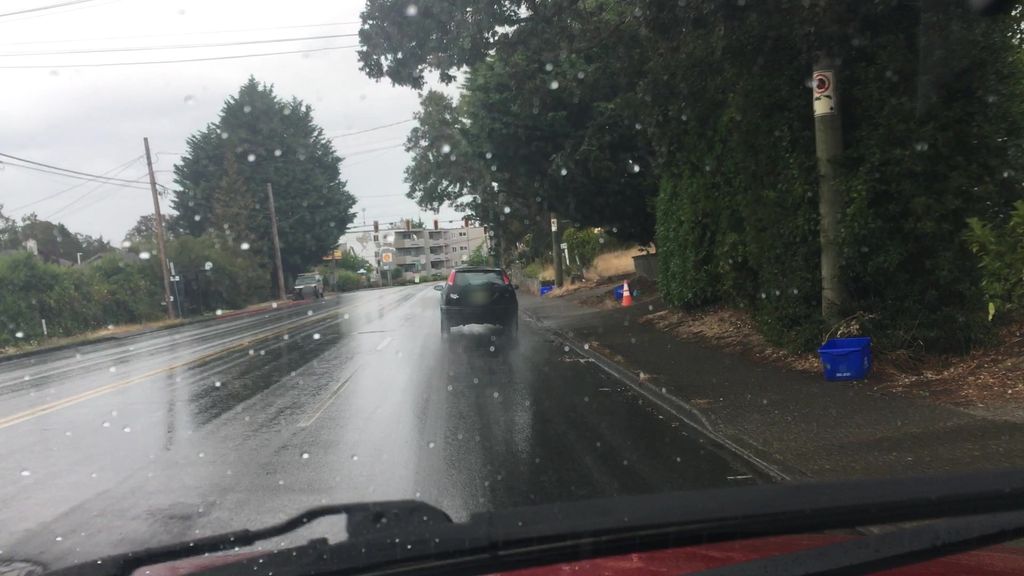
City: victoria